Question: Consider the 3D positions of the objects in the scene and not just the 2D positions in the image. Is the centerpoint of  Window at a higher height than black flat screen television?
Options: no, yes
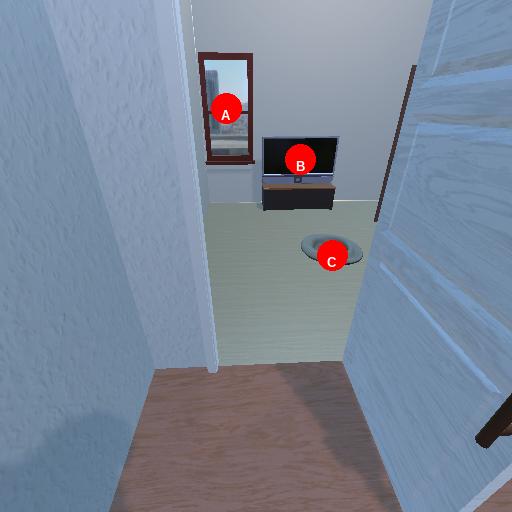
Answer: no